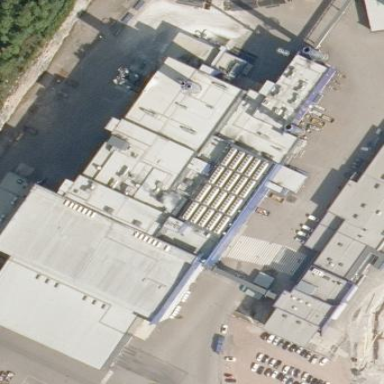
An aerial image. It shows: Building with waste-powered generator.